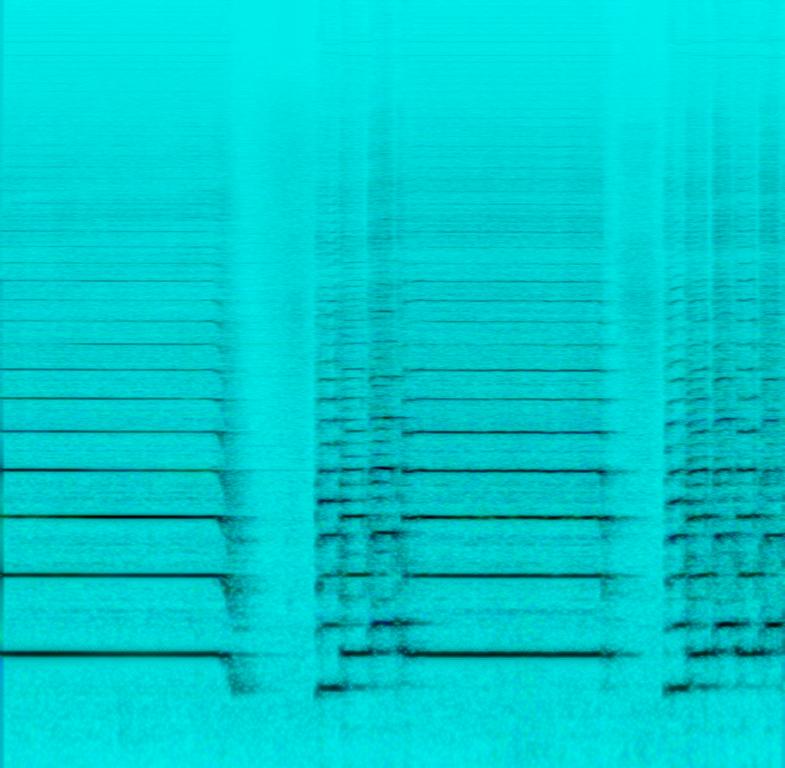
This song features a shofar being played. This shofar plays one long note. This is followed by 8 short bursts of three-note groupings. This is followed by one short note and one higher pitched note played for a longer duration. This pattern is played three times. There are no other instruments in this song. There are no voices in this song. This instrument has religious significance. This song can be played prior to a battle call.